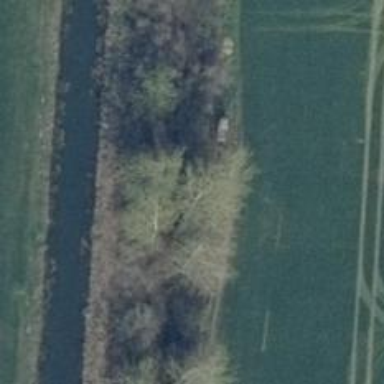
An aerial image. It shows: Row of trees in natural setting.